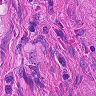
Metastatic tissue present: no